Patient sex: M
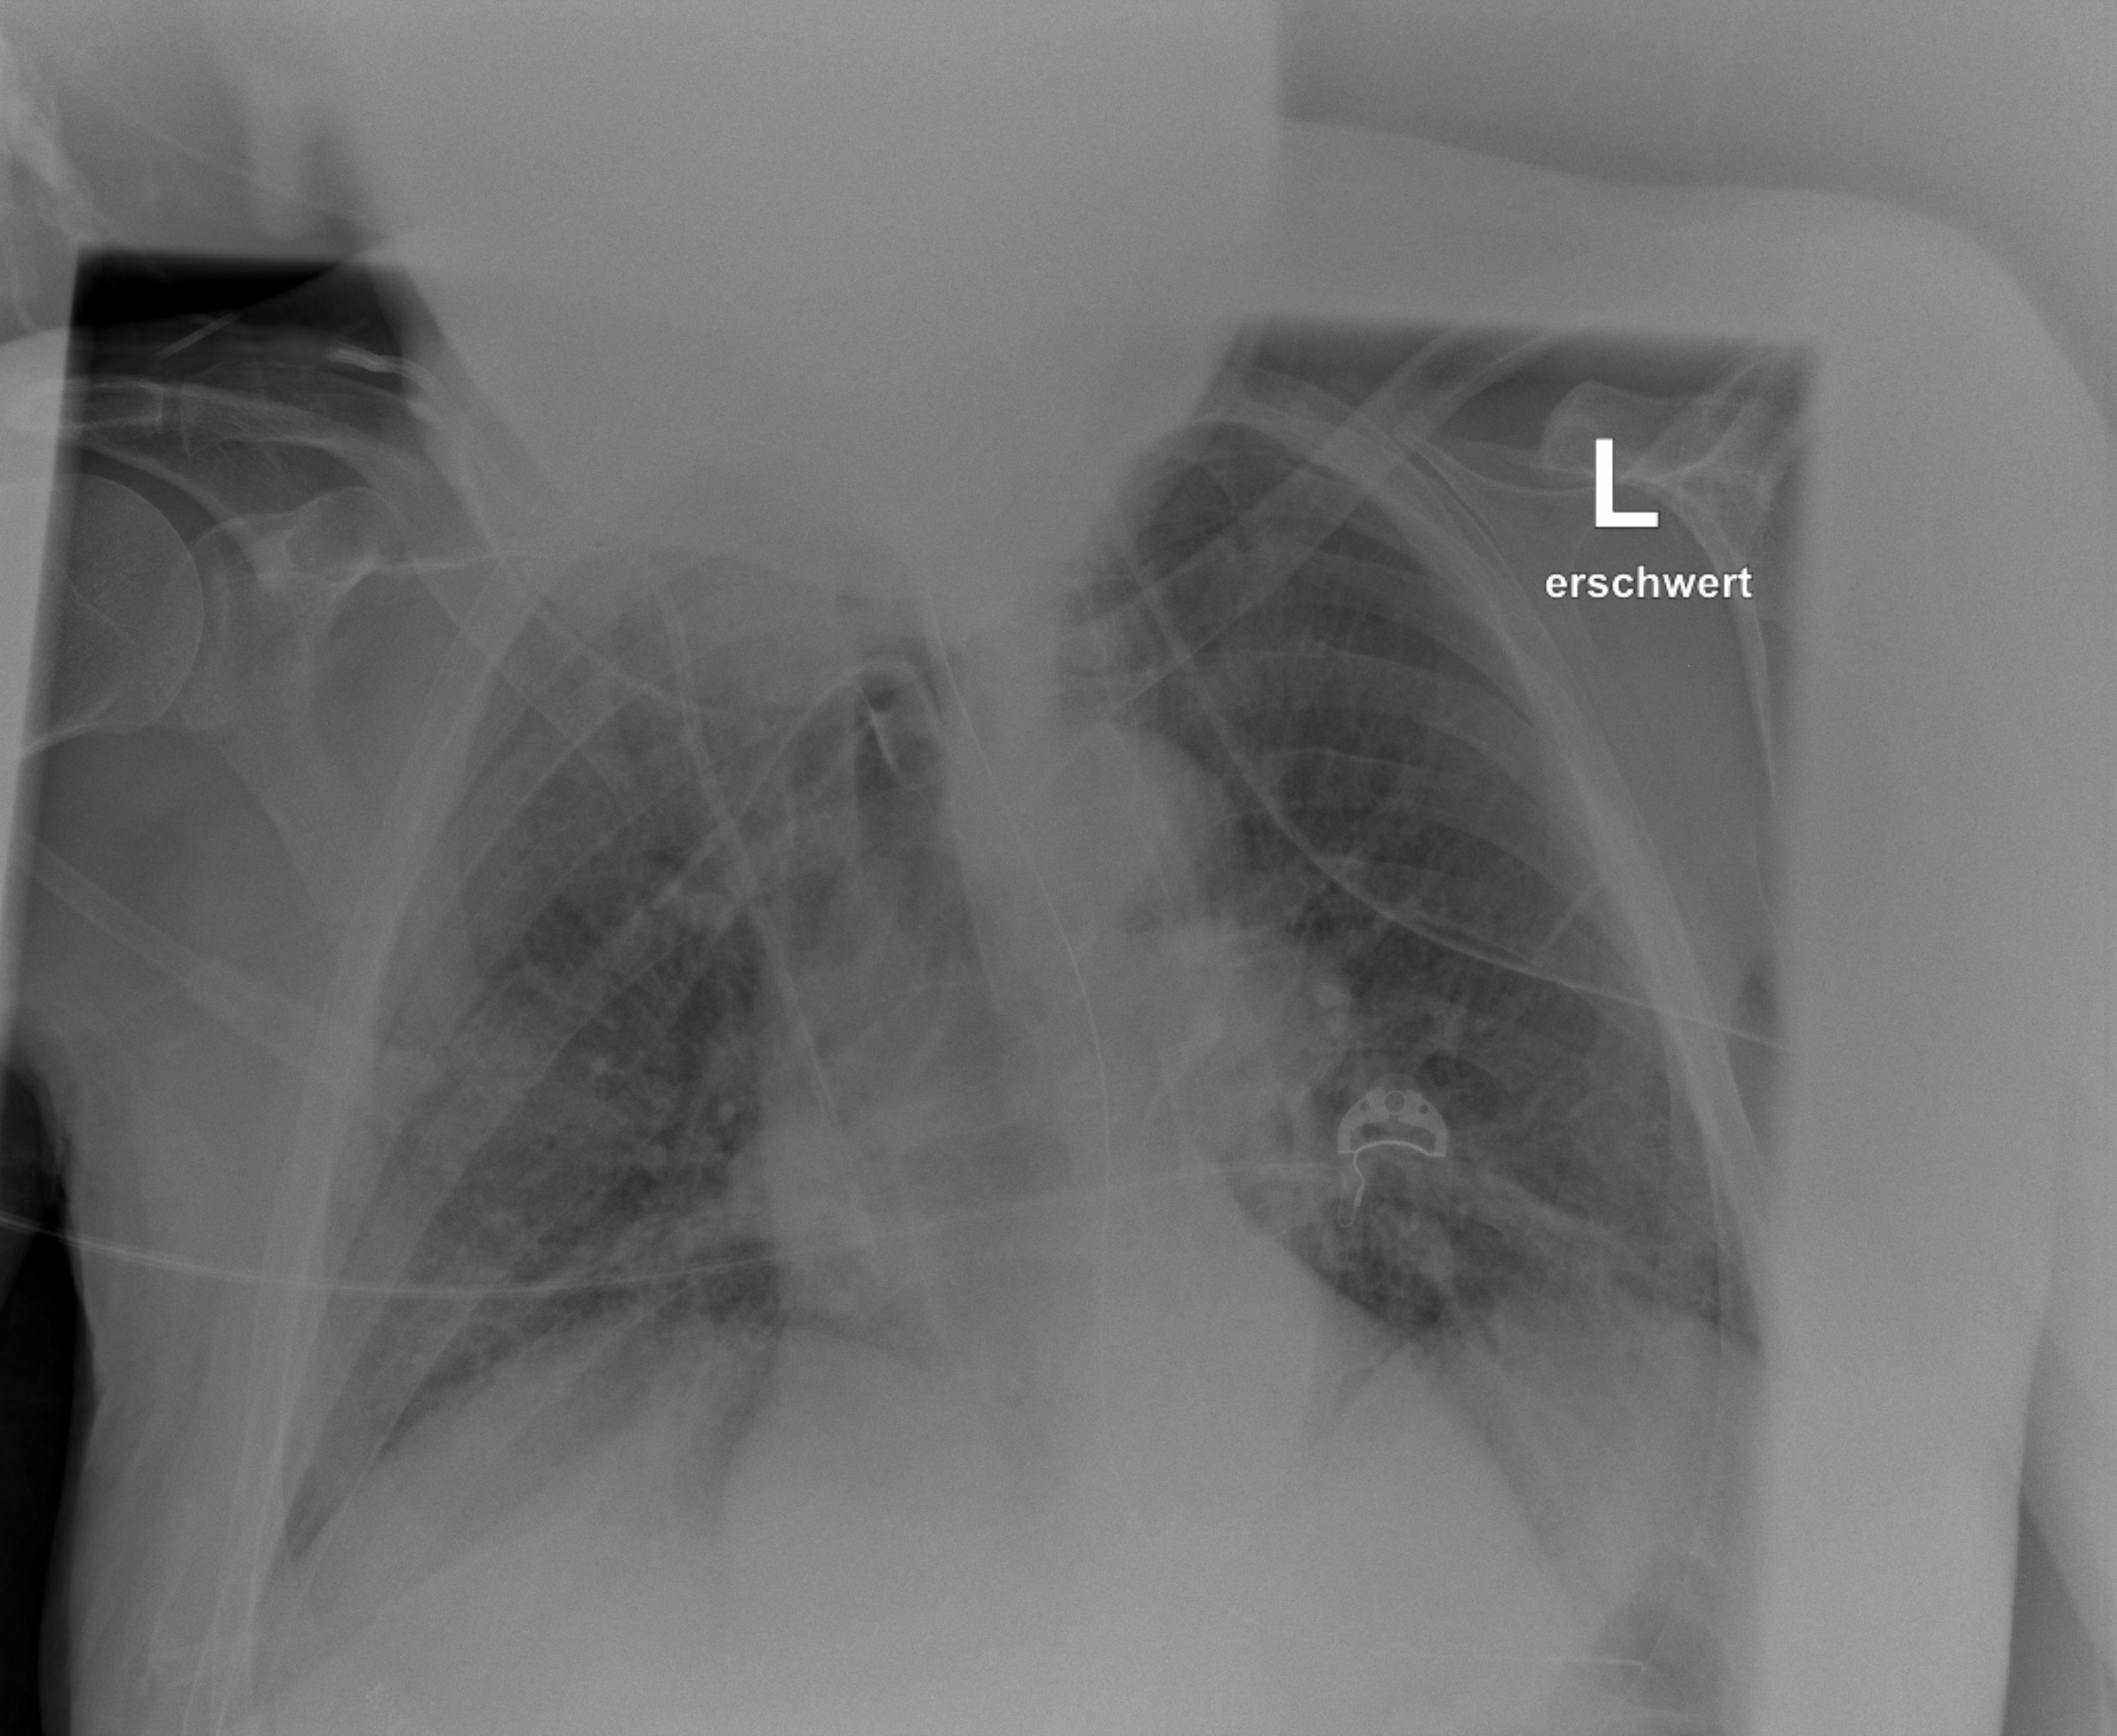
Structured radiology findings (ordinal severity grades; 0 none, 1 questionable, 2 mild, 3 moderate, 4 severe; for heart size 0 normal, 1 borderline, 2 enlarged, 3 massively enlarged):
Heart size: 2
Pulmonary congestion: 2
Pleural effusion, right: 0
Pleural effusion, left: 0
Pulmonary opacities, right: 1
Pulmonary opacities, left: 1
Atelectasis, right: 0
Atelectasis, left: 0